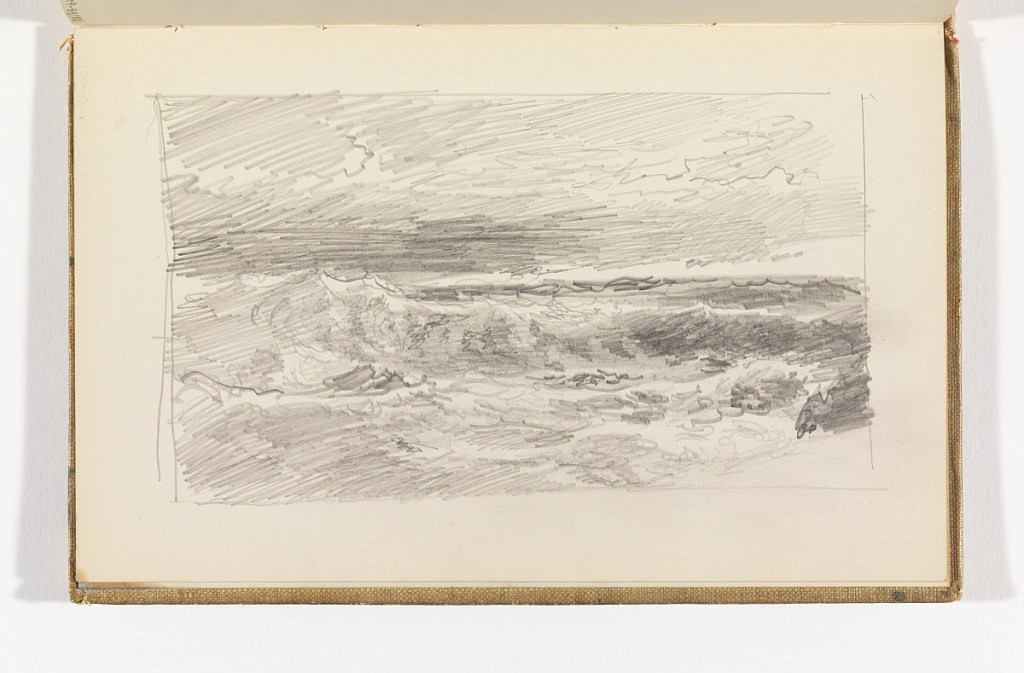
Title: Stormy Ocean View
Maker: William Trost Richards, American, 1833–1905
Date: after 1878
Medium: Graphite on cream wove paper
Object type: Sketchbook folio
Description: View of choppy ocean out to horizon.